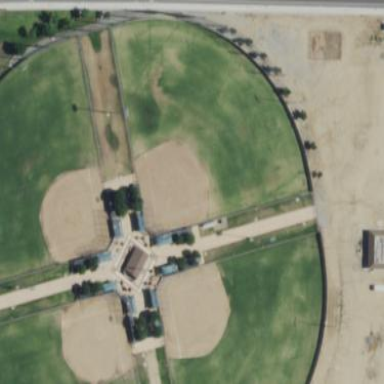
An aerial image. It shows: Baseball pitch for leisure and sports activities.